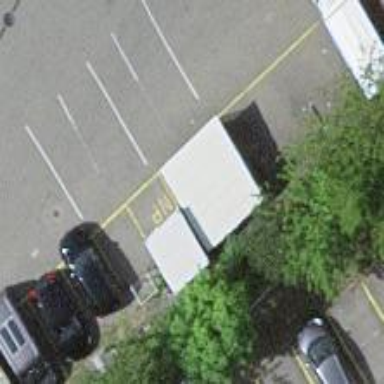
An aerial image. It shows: Bicycle parking area.